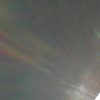
Label: sunburn